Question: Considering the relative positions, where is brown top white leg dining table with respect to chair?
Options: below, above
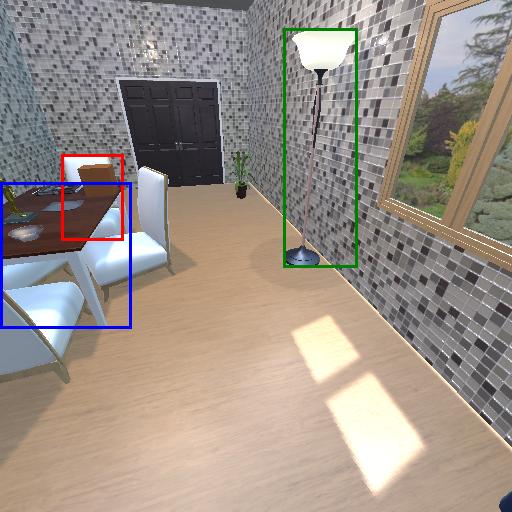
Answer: below